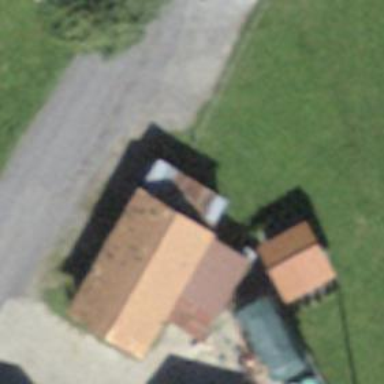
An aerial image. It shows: Garage building.